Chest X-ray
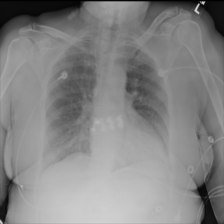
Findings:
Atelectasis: negative
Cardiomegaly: negative
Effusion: negative
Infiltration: negative
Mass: negative
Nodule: negative
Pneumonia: negative
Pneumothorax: negative
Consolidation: negative
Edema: negative
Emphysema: negative
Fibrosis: negative
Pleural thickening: negative
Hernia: negative